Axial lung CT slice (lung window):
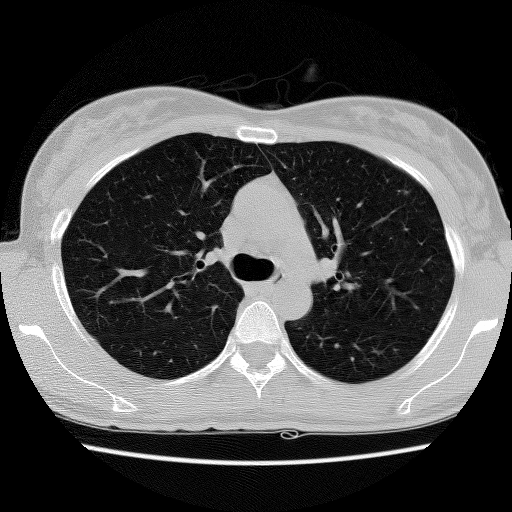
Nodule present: no